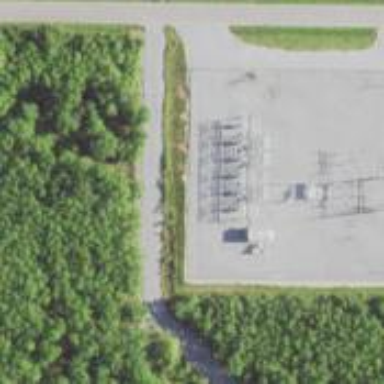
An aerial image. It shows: There is distribution substation enclosed by fence.